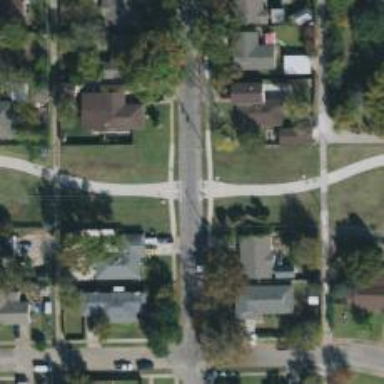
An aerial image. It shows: Residential road.